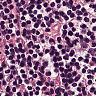
Metastatic tissue present: no